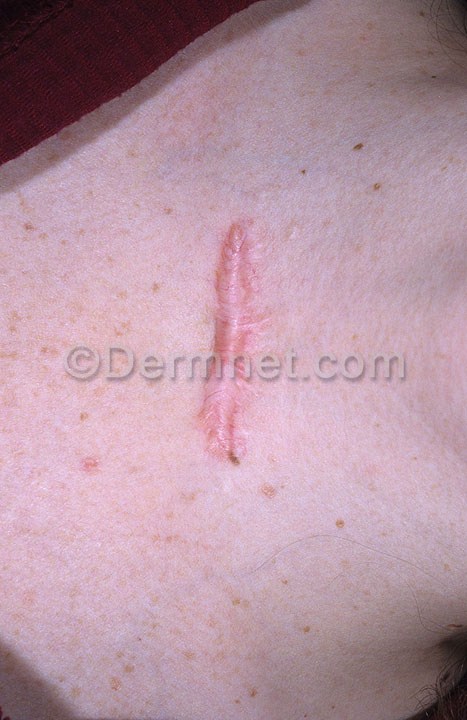
Disease: Seborrheic Keratoses and other Benign Tumors